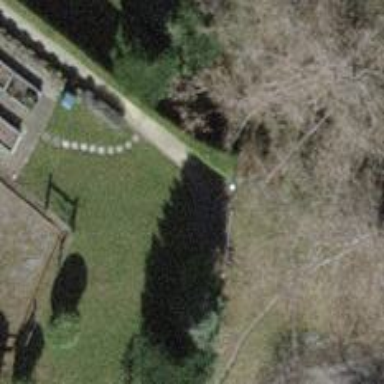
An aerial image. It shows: Gate.